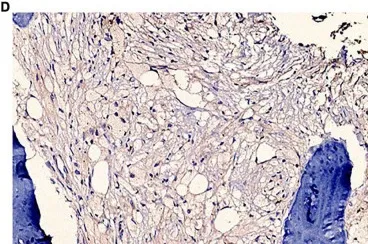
Bone sample pathology and immunohistochemistry confirms the diagnosis of ECD. (D) CD1a staining is negative.
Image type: pathology (immunostaining)